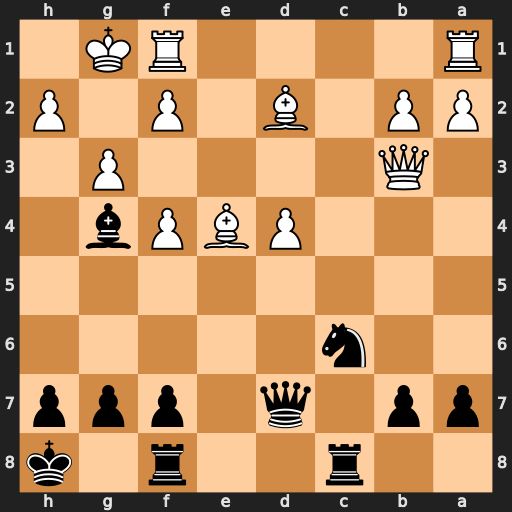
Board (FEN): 2r2r1k/pp1q1ppp/2n5/8/3PBPb1/1Q4P1/PP1B1P1P/R4RK1
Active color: b
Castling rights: -
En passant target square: -
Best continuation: Nxd4 Qxb7 Ne2+